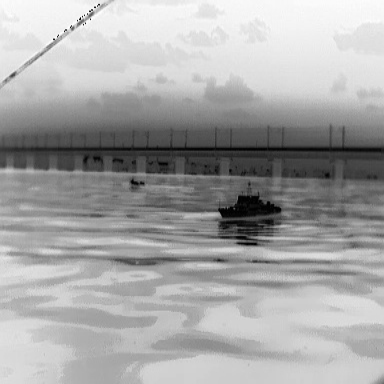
There are two warships in the infrared image.